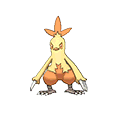
Pok\u00e9mon: combusken